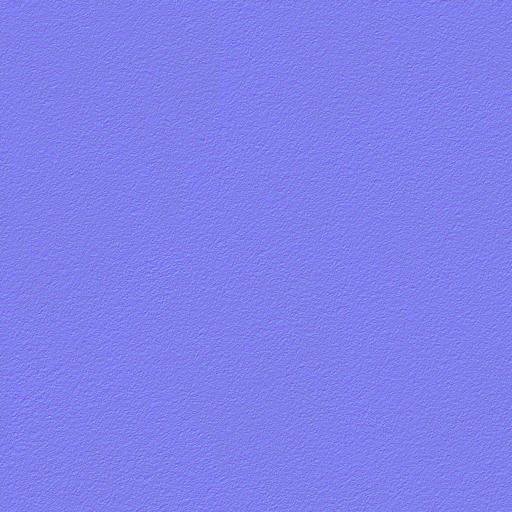
asphalt clean light modern new